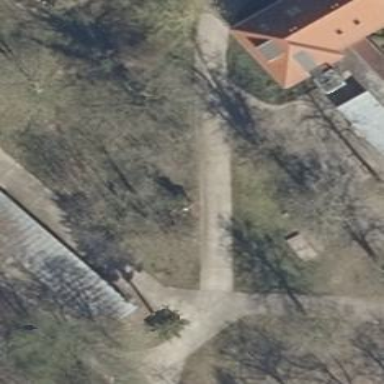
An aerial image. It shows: Shed.